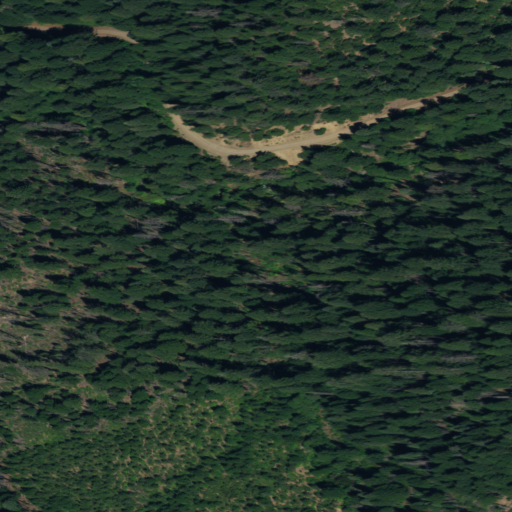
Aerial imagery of valley in California named Horned Owl Gulch containing evergreen forest, shrub, and grassland